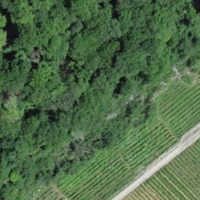
EUNIS habitat code: 40
Species observed at this site:
Lathyrus vernus